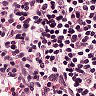
Metastatic tissue present: no